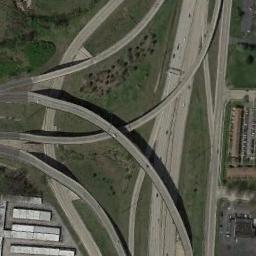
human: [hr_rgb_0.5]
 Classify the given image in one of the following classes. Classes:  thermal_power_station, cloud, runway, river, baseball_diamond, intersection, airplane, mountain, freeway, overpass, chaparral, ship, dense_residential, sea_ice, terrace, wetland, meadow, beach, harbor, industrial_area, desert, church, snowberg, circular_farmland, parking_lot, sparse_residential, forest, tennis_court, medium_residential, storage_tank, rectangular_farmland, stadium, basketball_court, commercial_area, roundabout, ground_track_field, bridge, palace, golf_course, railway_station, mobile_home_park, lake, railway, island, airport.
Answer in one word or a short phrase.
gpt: overpass